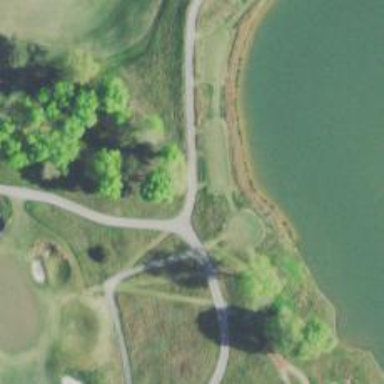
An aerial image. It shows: Service road designated as golf cart path.